Interaction volume radius: 5 \u00c5
Interaction volume height: 15 \u00c5
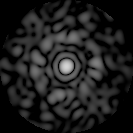
Disorder parameter: 0.8171